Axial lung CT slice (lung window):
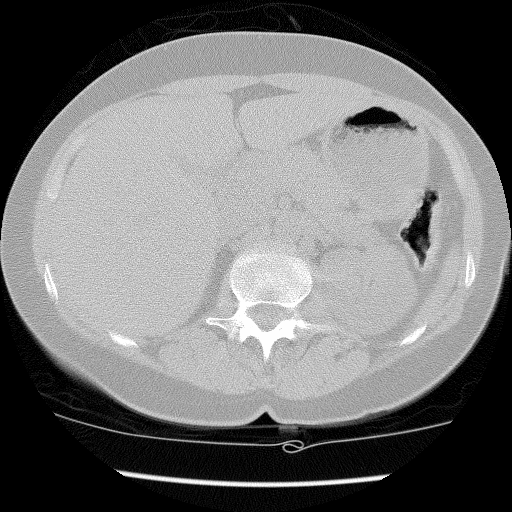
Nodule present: no